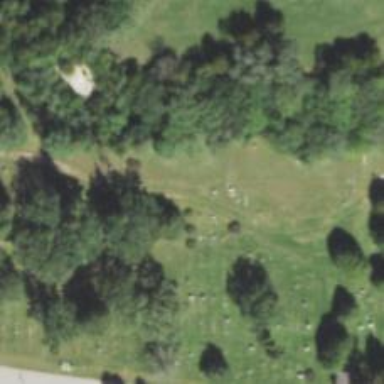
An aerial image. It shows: Track leading to cemetery.